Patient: sex F, age 67
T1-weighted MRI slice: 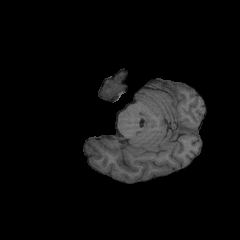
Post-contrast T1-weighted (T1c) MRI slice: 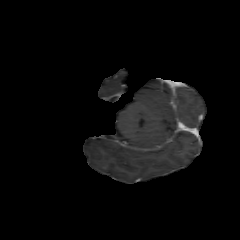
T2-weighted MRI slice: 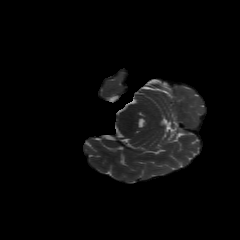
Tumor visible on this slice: no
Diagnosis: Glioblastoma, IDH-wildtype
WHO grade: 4